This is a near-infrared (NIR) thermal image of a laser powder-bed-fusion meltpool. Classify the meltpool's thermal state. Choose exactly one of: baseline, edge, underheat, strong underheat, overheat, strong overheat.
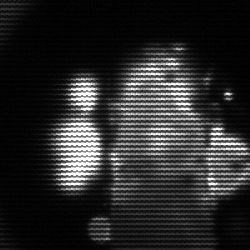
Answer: strong underheat